Question: How would you check if a relationship has been established when adding data to core data? Currently I have a relationship between two of my entities.
I am attempting to create a detail view but am struggling and i'm not sure if its due to a relationship not being established or if my issue is with passing the data over to the new view controller.

I am adding the the data to the core data entities using the following code. Does this look right when establishing a relationship between the two?
'''
ExcerciseInfo *info = [_fetchedResultsController objectAtIndexPath:indexPath];
NSManagedObject *routineEntity = [NSEntityDescription insertNewObjectForEntityForName:@"Routines"inManagedObjectContext:context];
NSManagedObject *routineEntityDetail = [NSEntityDescription insertNewObjectForEntityForName:@"RoutinesDetails" inManagedObjectContext:context];
[[routineEntityDetail valueForKey:@"name"] addObject:routineEntity];
[routineEntity setValue: info.name forKey:@"routinename"];
[routineEntityDetail setValue: info.details.muscle forKey:@"image"];
NSError *error = nil;
'''
Error Investigation:
I used one of the suggested methods but am still getting this fault when i tested the relationship in a 'NSLog(@"ExTitle *** %@",Ex.routinedet);' with routinedet being the '@property (nonatomic, retain) NSSet *routinedet;' in the core data generated NSObject relationship model:
'''
Relationship 'routinedet' fault on managed object (0x749ea50) <Routines: 0x749ea50> (entity: Routines; id: 0x749c630 <x-coredata://C075DDEC-169D-46EC-A4B7-972A04FCED70/Routines/p1> ; data: {
routinedet = "<relationship fault: 0x8184a20 'routinedet'>";
routinename = "Leg Crunch";
'''
I have also tested to make sure the segue is working and its is as;
'''
self.title = Ex.routinename;
RoutinesDetails *info;
NSLog(@"Image *** %@",info.image);
'''
which shows the title as the correct name but returns image string as null.
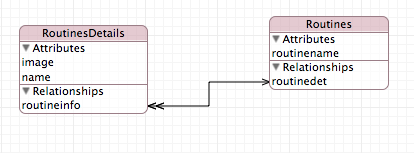
Answer: Assuming that the entities are defined as in <URL>, the following code establishes a relationship between
the two objects:
'''
[routineEntityDetail setValue:routineEntity forKey:@"routineinfo"];
'''
It sets the relationship pointer from 'routineEntityDetail' to 'routineEntity'.
Since 'routinedet' is the to 'routineinfo', 'routineEntityDetail'
is automatically added to the 'routinedet' relationship of 'routineEntity'.
This does not make sense:
'''
[[routineEntityDetail valueForKey:@"name"] addObject:routineEntity];
'''
And this looks OK:
'''
[routineEntity setValue: info.name forKey:@"routinename"];
[routineEntityDetail setValue: info.details.muscle forKey:@"image"];
'''